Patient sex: M
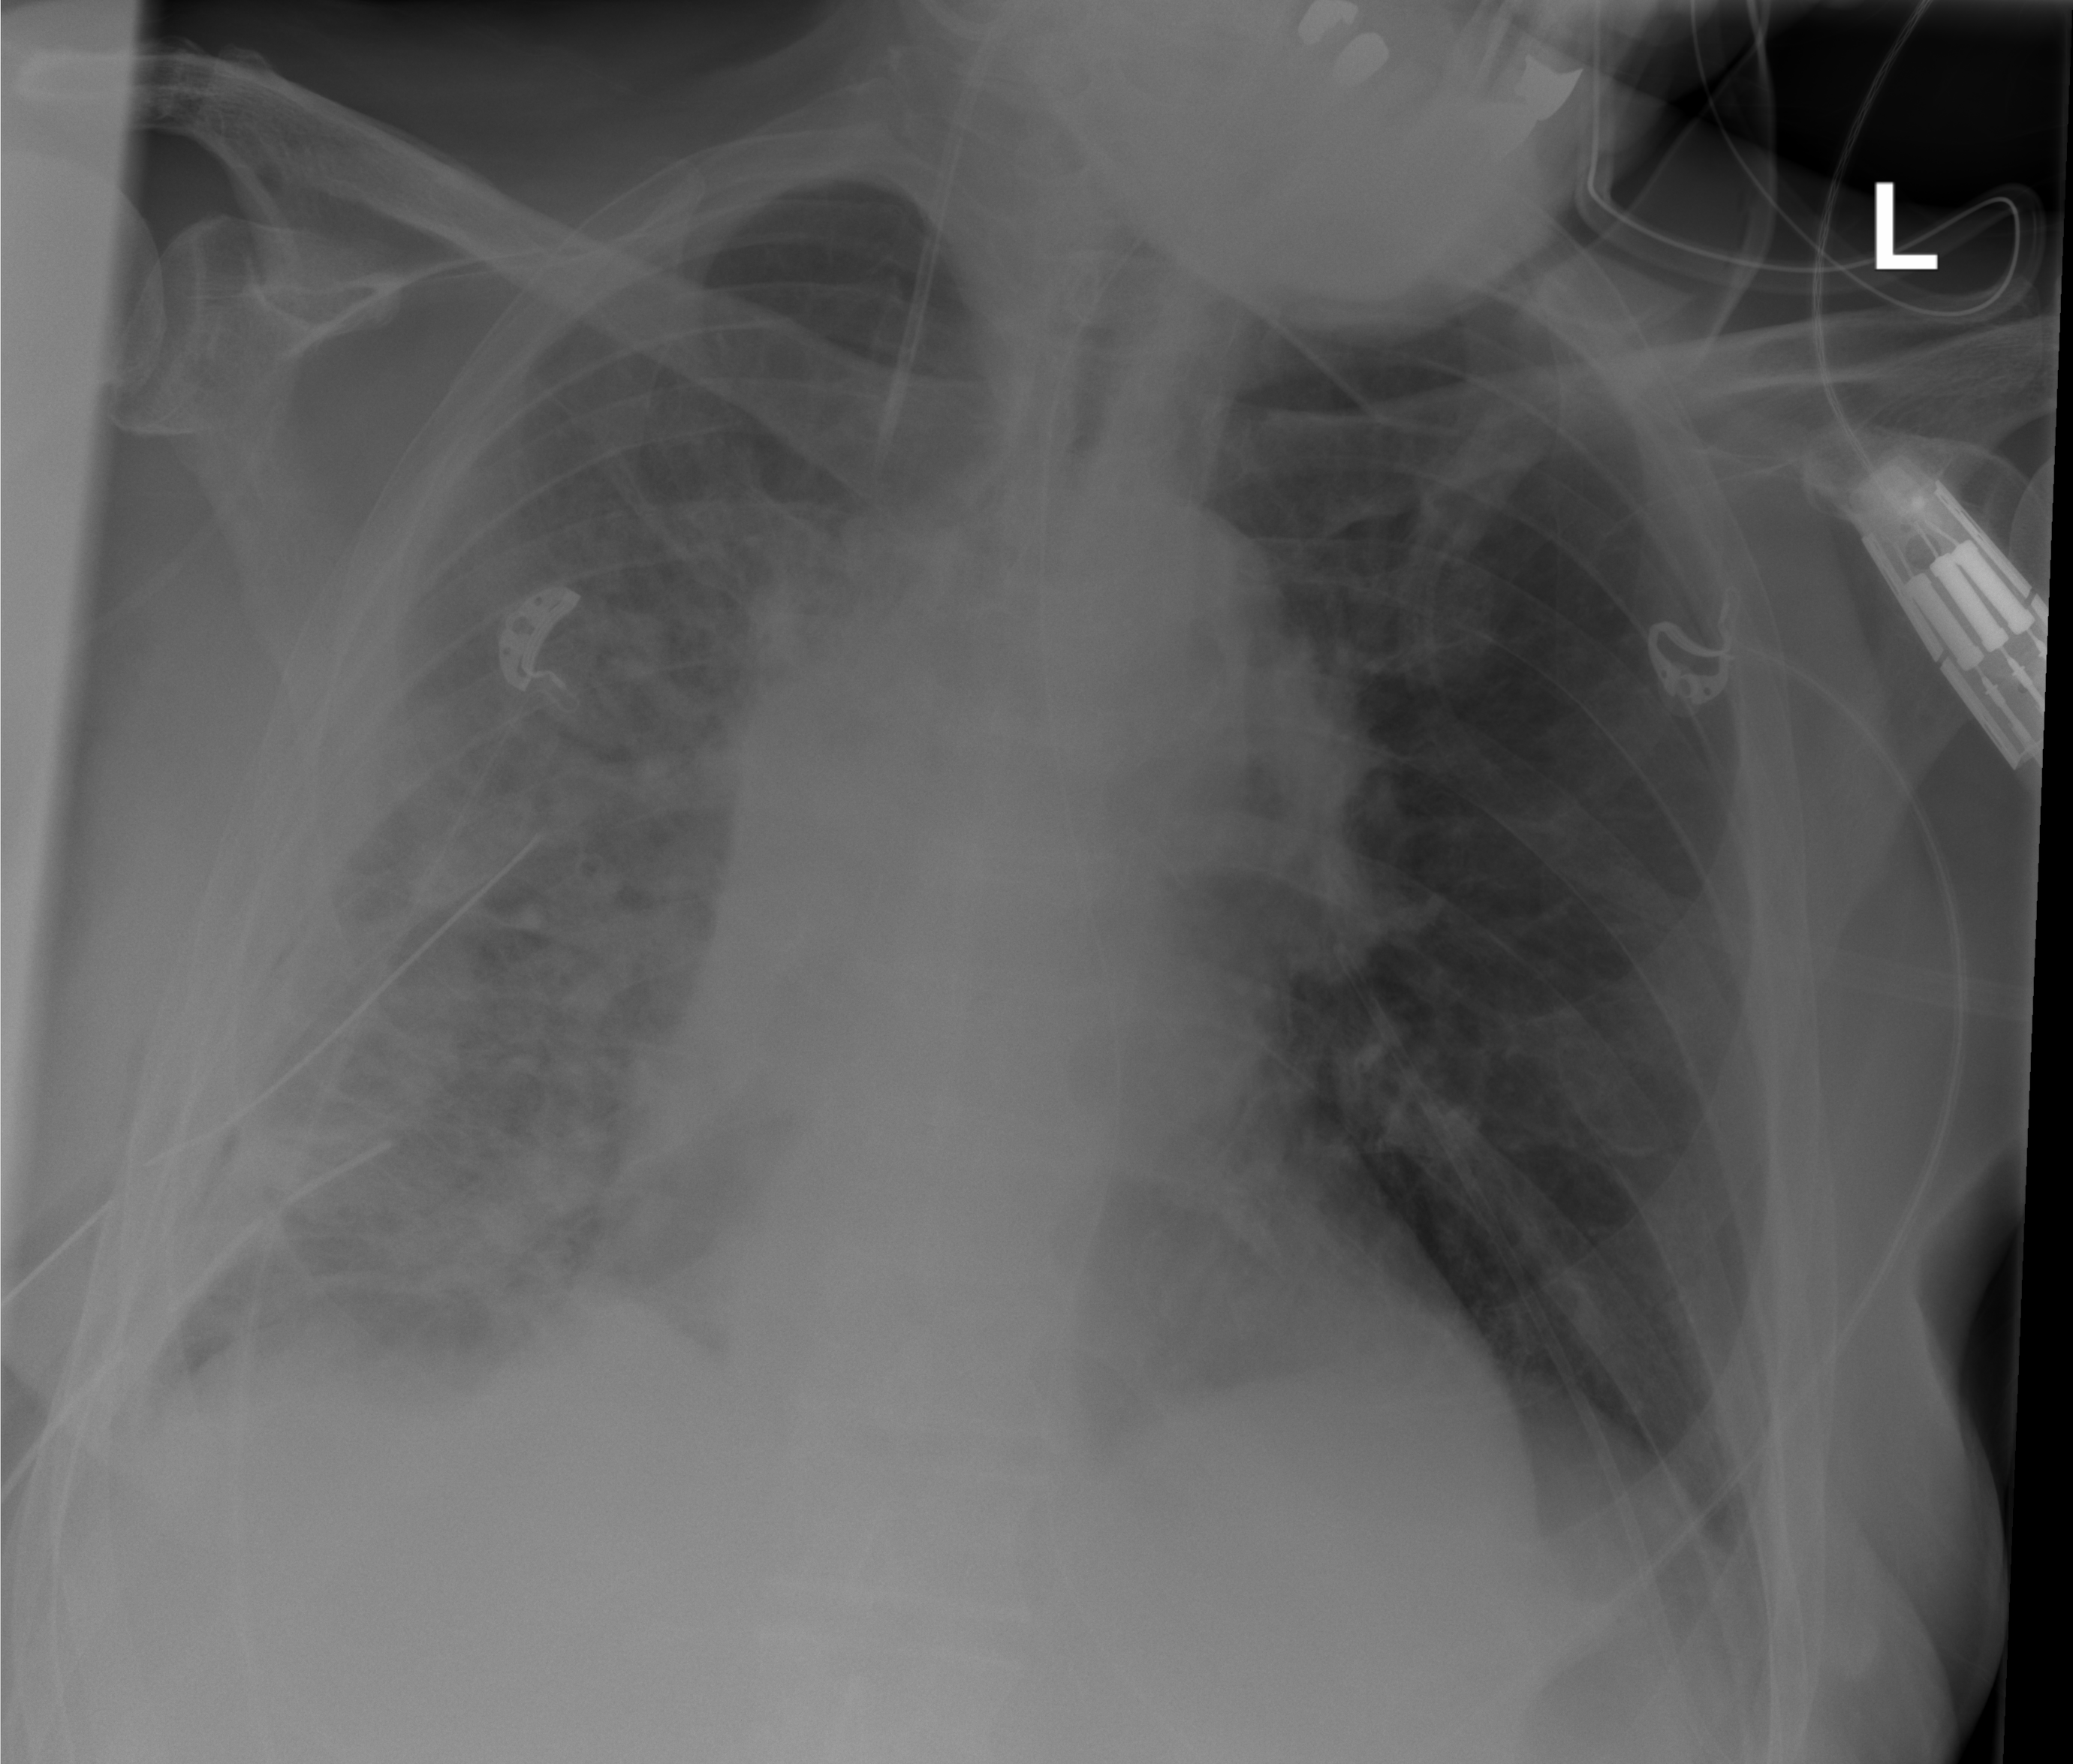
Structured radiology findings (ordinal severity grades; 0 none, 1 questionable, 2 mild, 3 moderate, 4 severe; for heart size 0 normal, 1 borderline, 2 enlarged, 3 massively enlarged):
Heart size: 1
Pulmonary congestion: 0
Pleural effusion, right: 0
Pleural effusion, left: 0
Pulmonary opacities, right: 3
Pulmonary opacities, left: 0
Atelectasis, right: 2
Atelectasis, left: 0